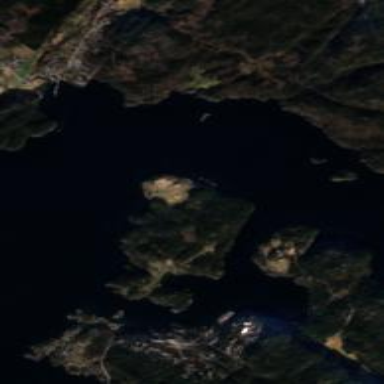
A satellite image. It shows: Beautiful bay with natural surroundings.